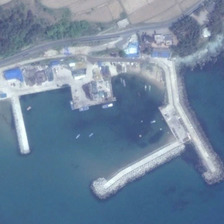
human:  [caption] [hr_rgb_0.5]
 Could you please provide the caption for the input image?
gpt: several boats are in a port near several buildings and some green trees .

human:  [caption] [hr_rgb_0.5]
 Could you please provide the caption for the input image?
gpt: several boats are in a port near several buildings and some green trees .

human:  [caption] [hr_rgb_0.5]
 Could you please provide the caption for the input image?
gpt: several boats are in a port near several buildings and some green trees .

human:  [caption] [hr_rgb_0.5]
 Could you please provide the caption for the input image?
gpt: several boats are in a port near several buildings and some green trees .

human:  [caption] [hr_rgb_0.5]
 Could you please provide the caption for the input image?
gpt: several boats are in a port near several buildings and some green trees .